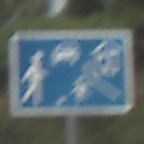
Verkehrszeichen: BeginnVerkehrsberuhigterBereich
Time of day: Midday
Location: Outdoor (Nature)
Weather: PartlyCloudy
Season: NotSpecified
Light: Natural